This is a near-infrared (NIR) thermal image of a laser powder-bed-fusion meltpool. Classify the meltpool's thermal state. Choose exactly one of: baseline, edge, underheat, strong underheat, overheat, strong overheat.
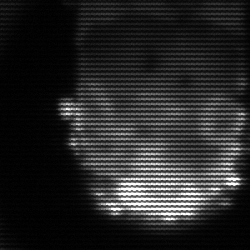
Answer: baseline